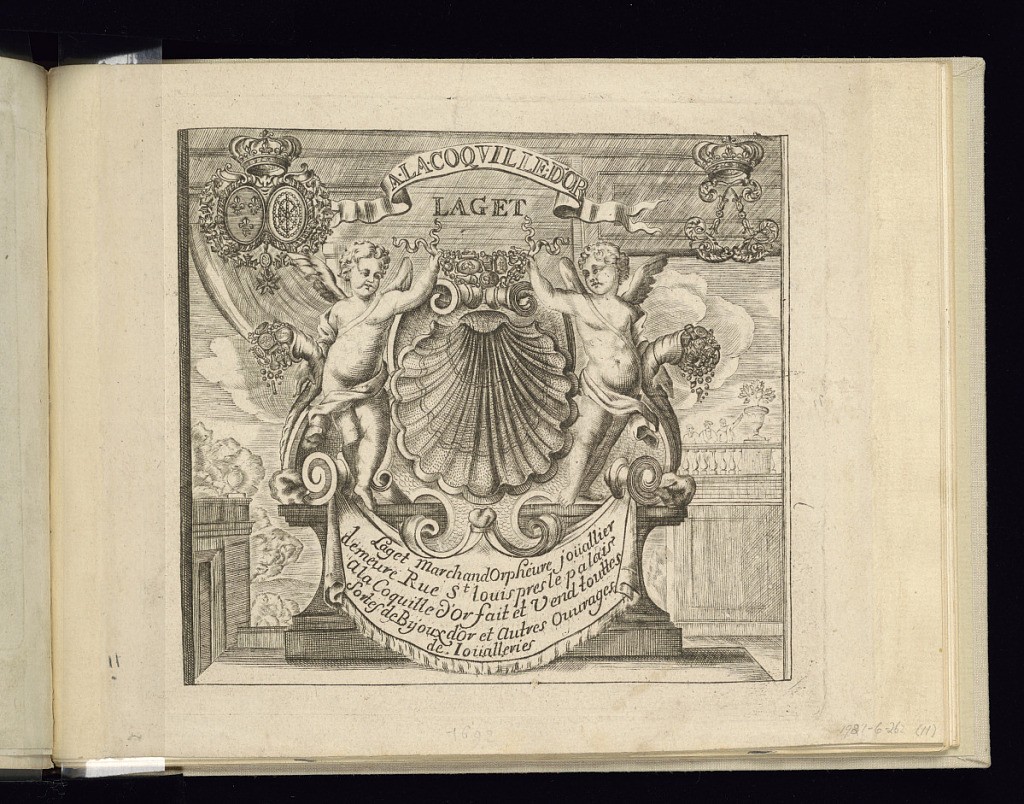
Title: Title Page
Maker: Laget, French, active seventeenth century
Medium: Engraving on laid paper
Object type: Print
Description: Title page or trade card announcing the wares of one M. Laget, Jeweler, on the Rue St. Louis at the Sign of the Golden Shell (à la Coquille d'Or). At center is a large shell with winged putti on either side, with the words printed across a banner.